Question: Adding
'''
<li><input class="btn btn-link" type="submit" value="Log out"></li>
'''
to the navbar shows a link, but it has an underline on hover and also is much higher than the other links:

(Hovering cursor turned invisible during screenshotting process.)
I can play with styles, but I wondered if there's an official way to make it behave like a normal navbar link.
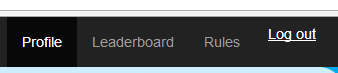
Answer: According to the docs (<URL> it's supposed to be..
'''
<p class="navbar-text"><a href="#" class="navbar-link">Link</a></p>
'''
So you could use your input button instead like this:
'''
<p class="navbar-text"><input type="button" class="btn-link" value="Link"></p>
'''
Example: <URL>